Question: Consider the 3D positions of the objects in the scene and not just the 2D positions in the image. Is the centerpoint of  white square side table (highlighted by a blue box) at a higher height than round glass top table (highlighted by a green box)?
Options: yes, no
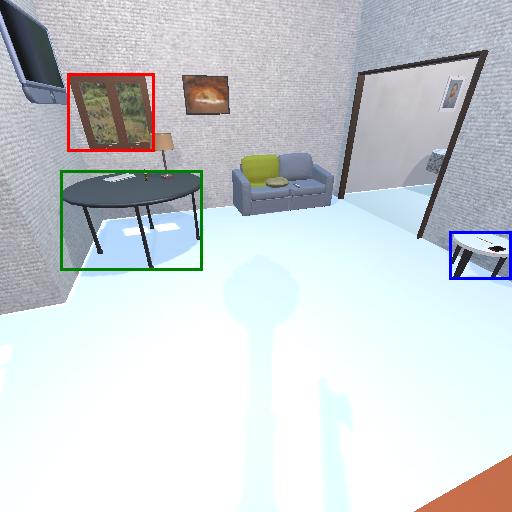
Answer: yes